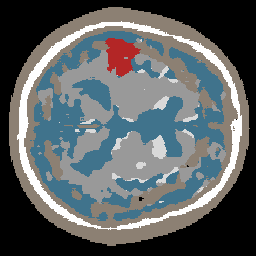
Label: lesion